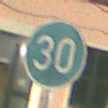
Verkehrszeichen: VorgeschriebeneMindestgeschwindigkeit
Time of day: Night
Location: Outdoor (Urban)
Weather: PartlyCloudy
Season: NotSpecified
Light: Artificial